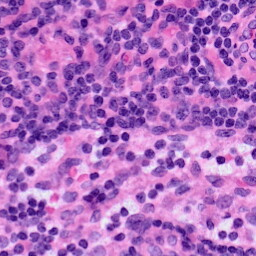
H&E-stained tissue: LymphNode